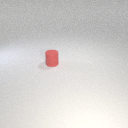
small red rubber cylinder